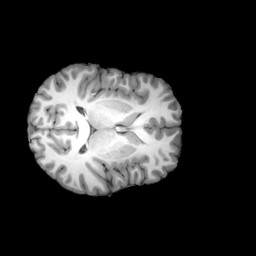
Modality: T1w
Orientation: axial